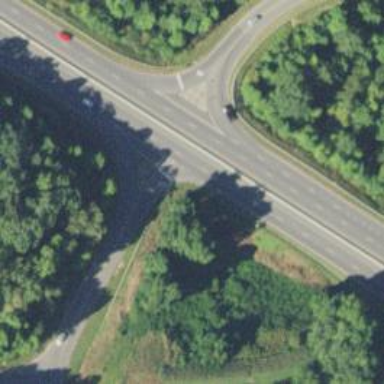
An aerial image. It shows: Trunk link highway.